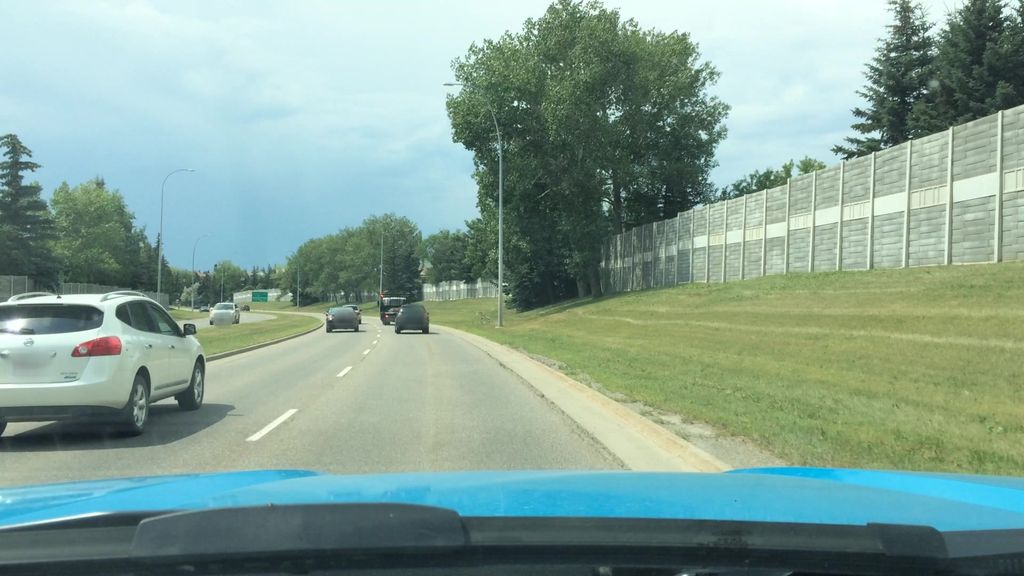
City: calgary